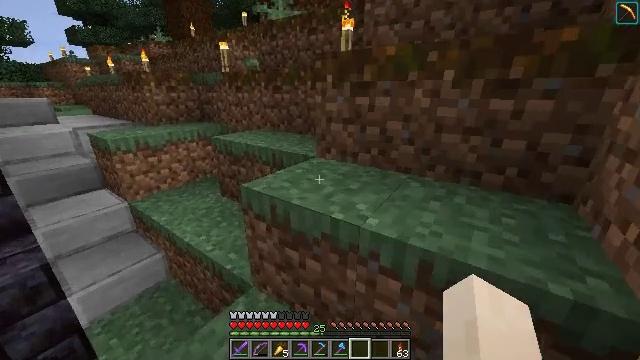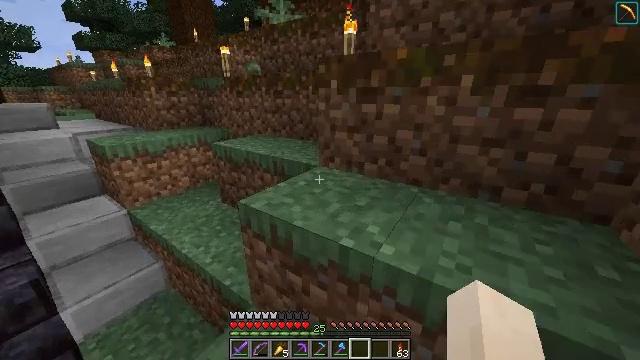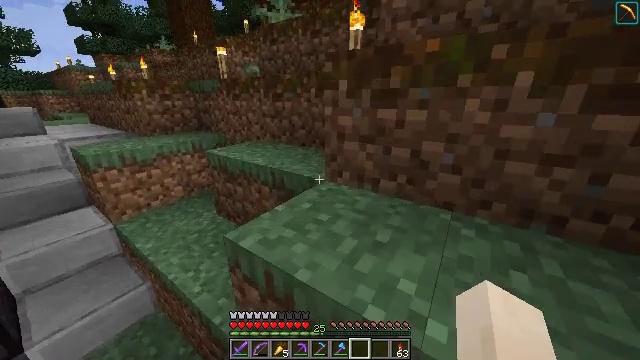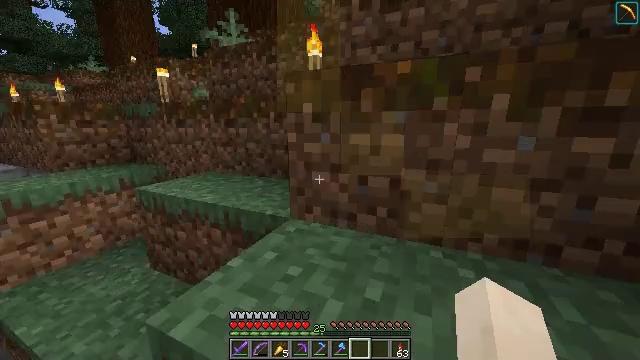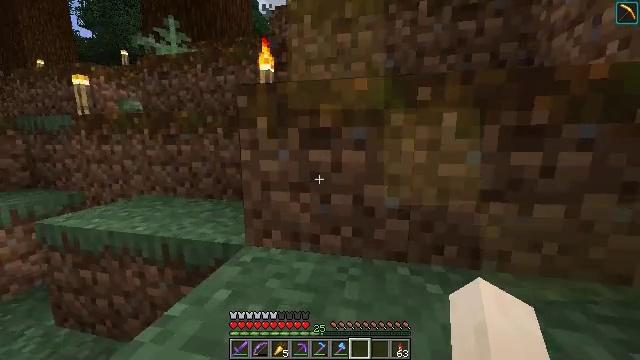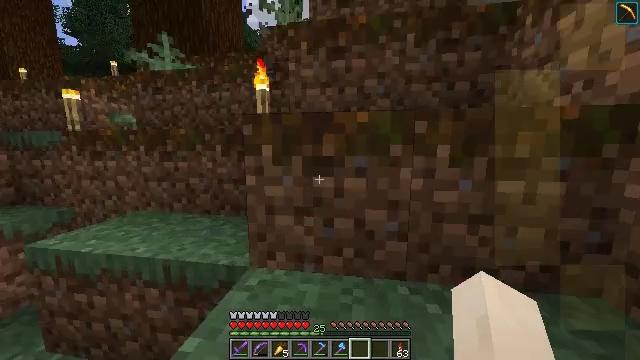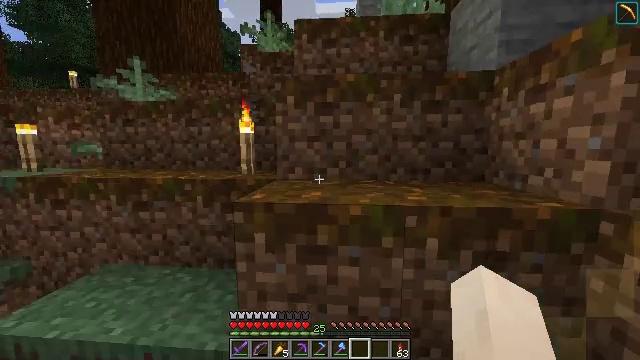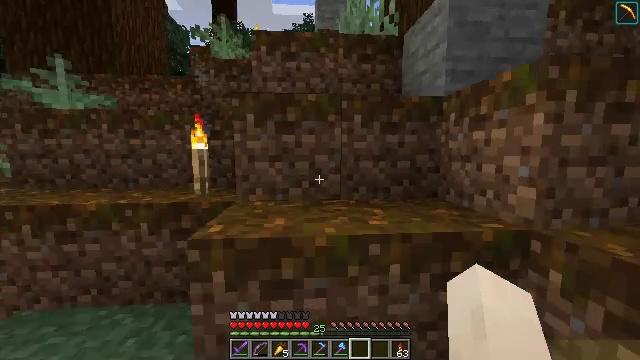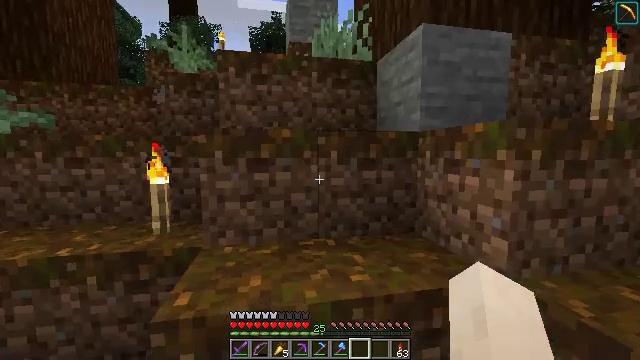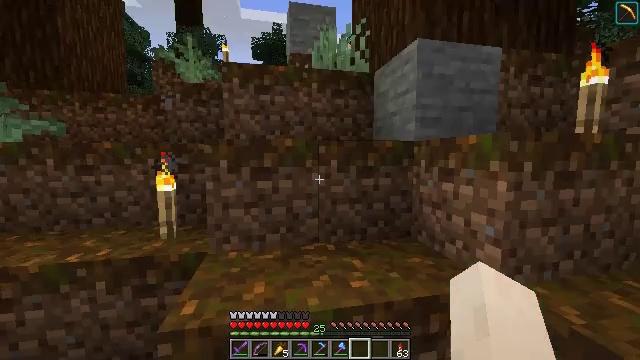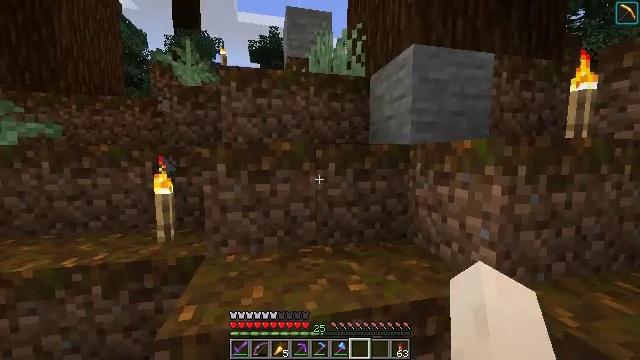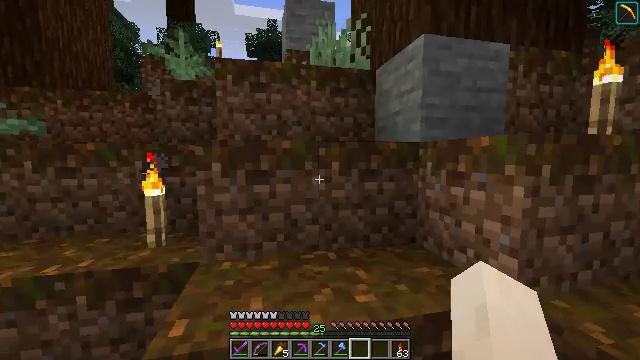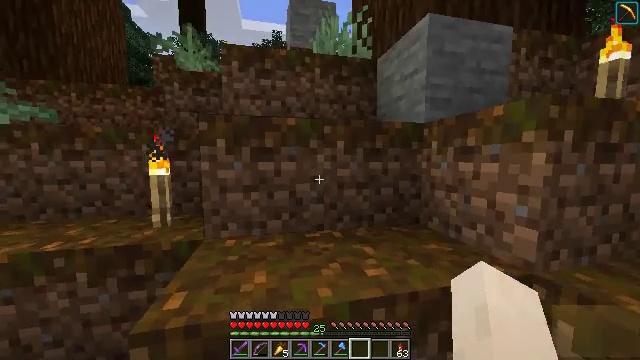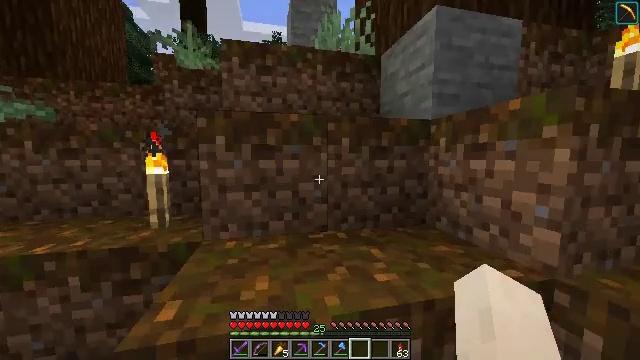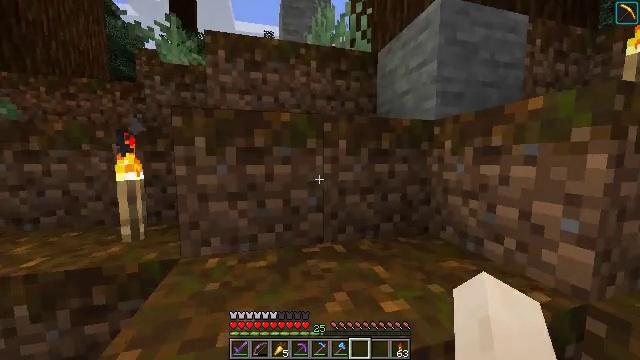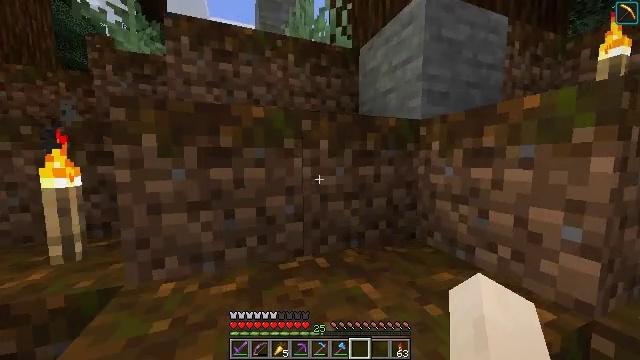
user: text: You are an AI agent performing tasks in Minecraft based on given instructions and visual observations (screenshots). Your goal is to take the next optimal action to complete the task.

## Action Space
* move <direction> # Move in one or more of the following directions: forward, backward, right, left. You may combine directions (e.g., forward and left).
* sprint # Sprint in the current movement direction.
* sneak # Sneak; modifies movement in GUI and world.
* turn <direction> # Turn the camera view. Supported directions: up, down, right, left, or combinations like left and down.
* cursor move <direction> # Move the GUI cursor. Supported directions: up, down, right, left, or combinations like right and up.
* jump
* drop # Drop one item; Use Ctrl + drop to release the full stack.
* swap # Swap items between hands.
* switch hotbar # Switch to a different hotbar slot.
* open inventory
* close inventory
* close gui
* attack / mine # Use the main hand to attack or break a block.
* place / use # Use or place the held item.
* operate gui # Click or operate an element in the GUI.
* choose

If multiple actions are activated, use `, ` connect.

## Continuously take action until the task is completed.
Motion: motion action
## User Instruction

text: Break the mossy cobblestone to gather materials.
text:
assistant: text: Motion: move forward, sprint
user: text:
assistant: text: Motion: move forward, sprint
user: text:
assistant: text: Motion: move forward, sprint, turn right and up
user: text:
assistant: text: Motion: move forward, sprint, turn right and up
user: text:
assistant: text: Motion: move forward, sprint, turn right, jump
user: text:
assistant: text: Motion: move forward, sprint, turn right, jump
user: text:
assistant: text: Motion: move forward, sprint, turn right and up, jump
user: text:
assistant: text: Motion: move forward, sprint, turn right, jump
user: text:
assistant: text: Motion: move forward, sprint, jump
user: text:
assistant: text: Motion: move forward, sprint, jump
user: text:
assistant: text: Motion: move forward, sprint
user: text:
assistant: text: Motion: move forward, sprint
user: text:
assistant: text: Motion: move forward, sprint
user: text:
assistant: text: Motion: move forward, sprint, turn right
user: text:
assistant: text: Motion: move forward, sprint, turn right
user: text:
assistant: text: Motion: move forward, sprint, turn right
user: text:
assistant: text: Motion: move forward, sprint, jump
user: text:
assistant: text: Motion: move forward, sprint, jump
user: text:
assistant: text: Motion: move forward, sprint, jump
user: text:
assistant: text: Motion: move forward, sprint, turn left, jump
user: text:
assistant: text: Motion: move forward, sprint, turn left, jump
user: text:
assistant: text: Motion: move forward, sprint, turn left
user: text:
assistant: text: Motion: move forward, sprint, turn left
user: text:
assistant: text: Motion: move forward, sprint, turn left
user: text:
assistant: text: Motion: move forward, sprint, turn left
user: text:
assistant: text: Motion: move forward, sprint, turn left, jump
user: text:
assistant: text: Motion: move forward, sprint, turn left, jump
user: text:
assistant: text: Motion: move forward, sprint, turn left, jump
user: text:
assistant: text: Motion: move forward, sprint
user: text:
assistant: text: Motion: move forward, sprint